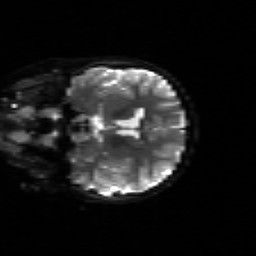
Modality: sbref
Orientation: coronal
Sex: female
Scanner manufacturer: siemens
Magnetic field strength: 3 T
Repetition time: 5 s
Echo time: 0.071 s